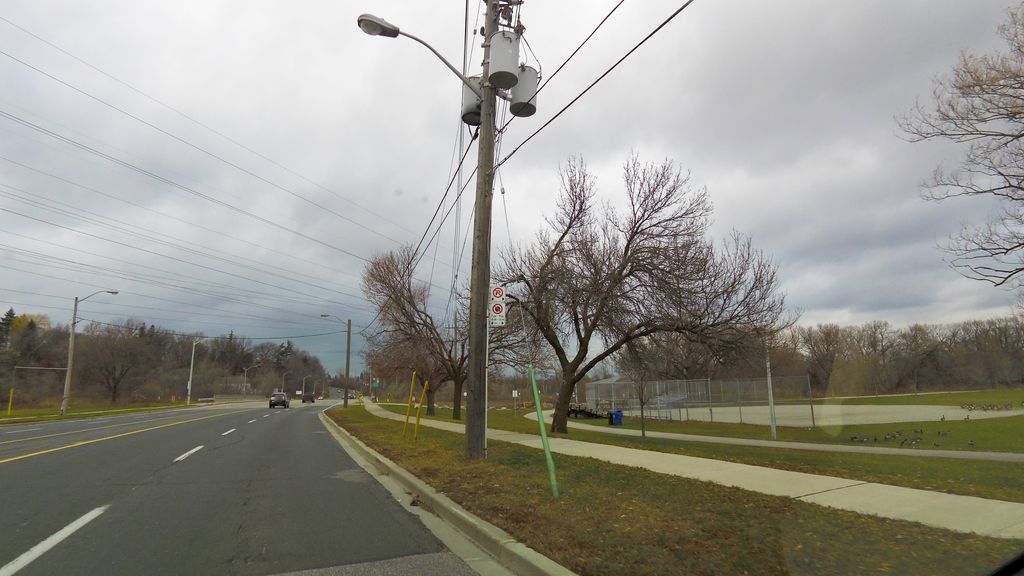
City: toronto